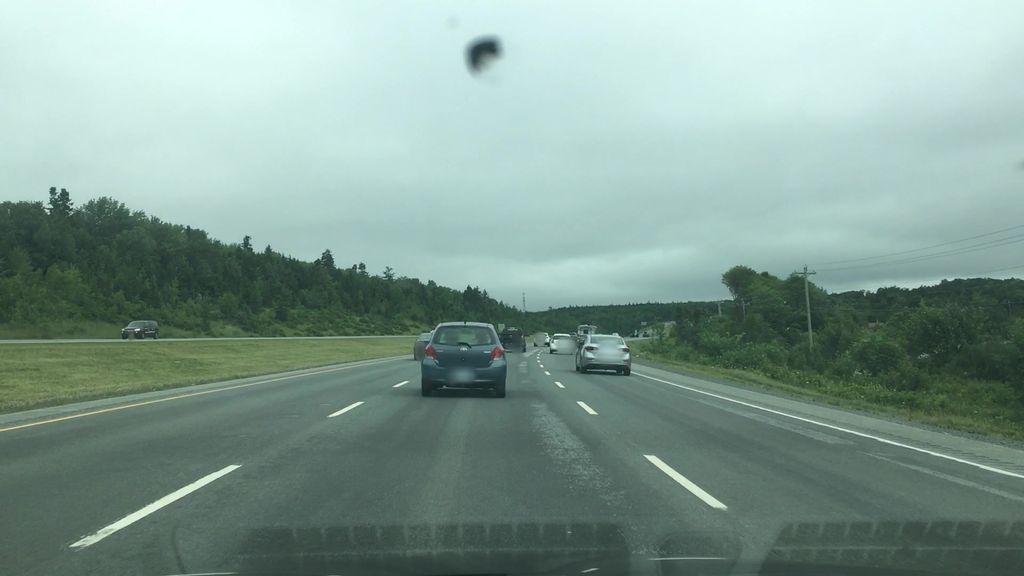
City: halifax